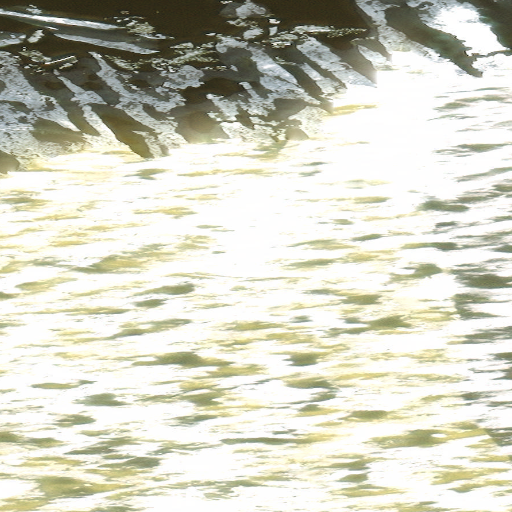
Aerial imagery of island in Alaska named Midway Islands containing only unknown